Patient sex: M
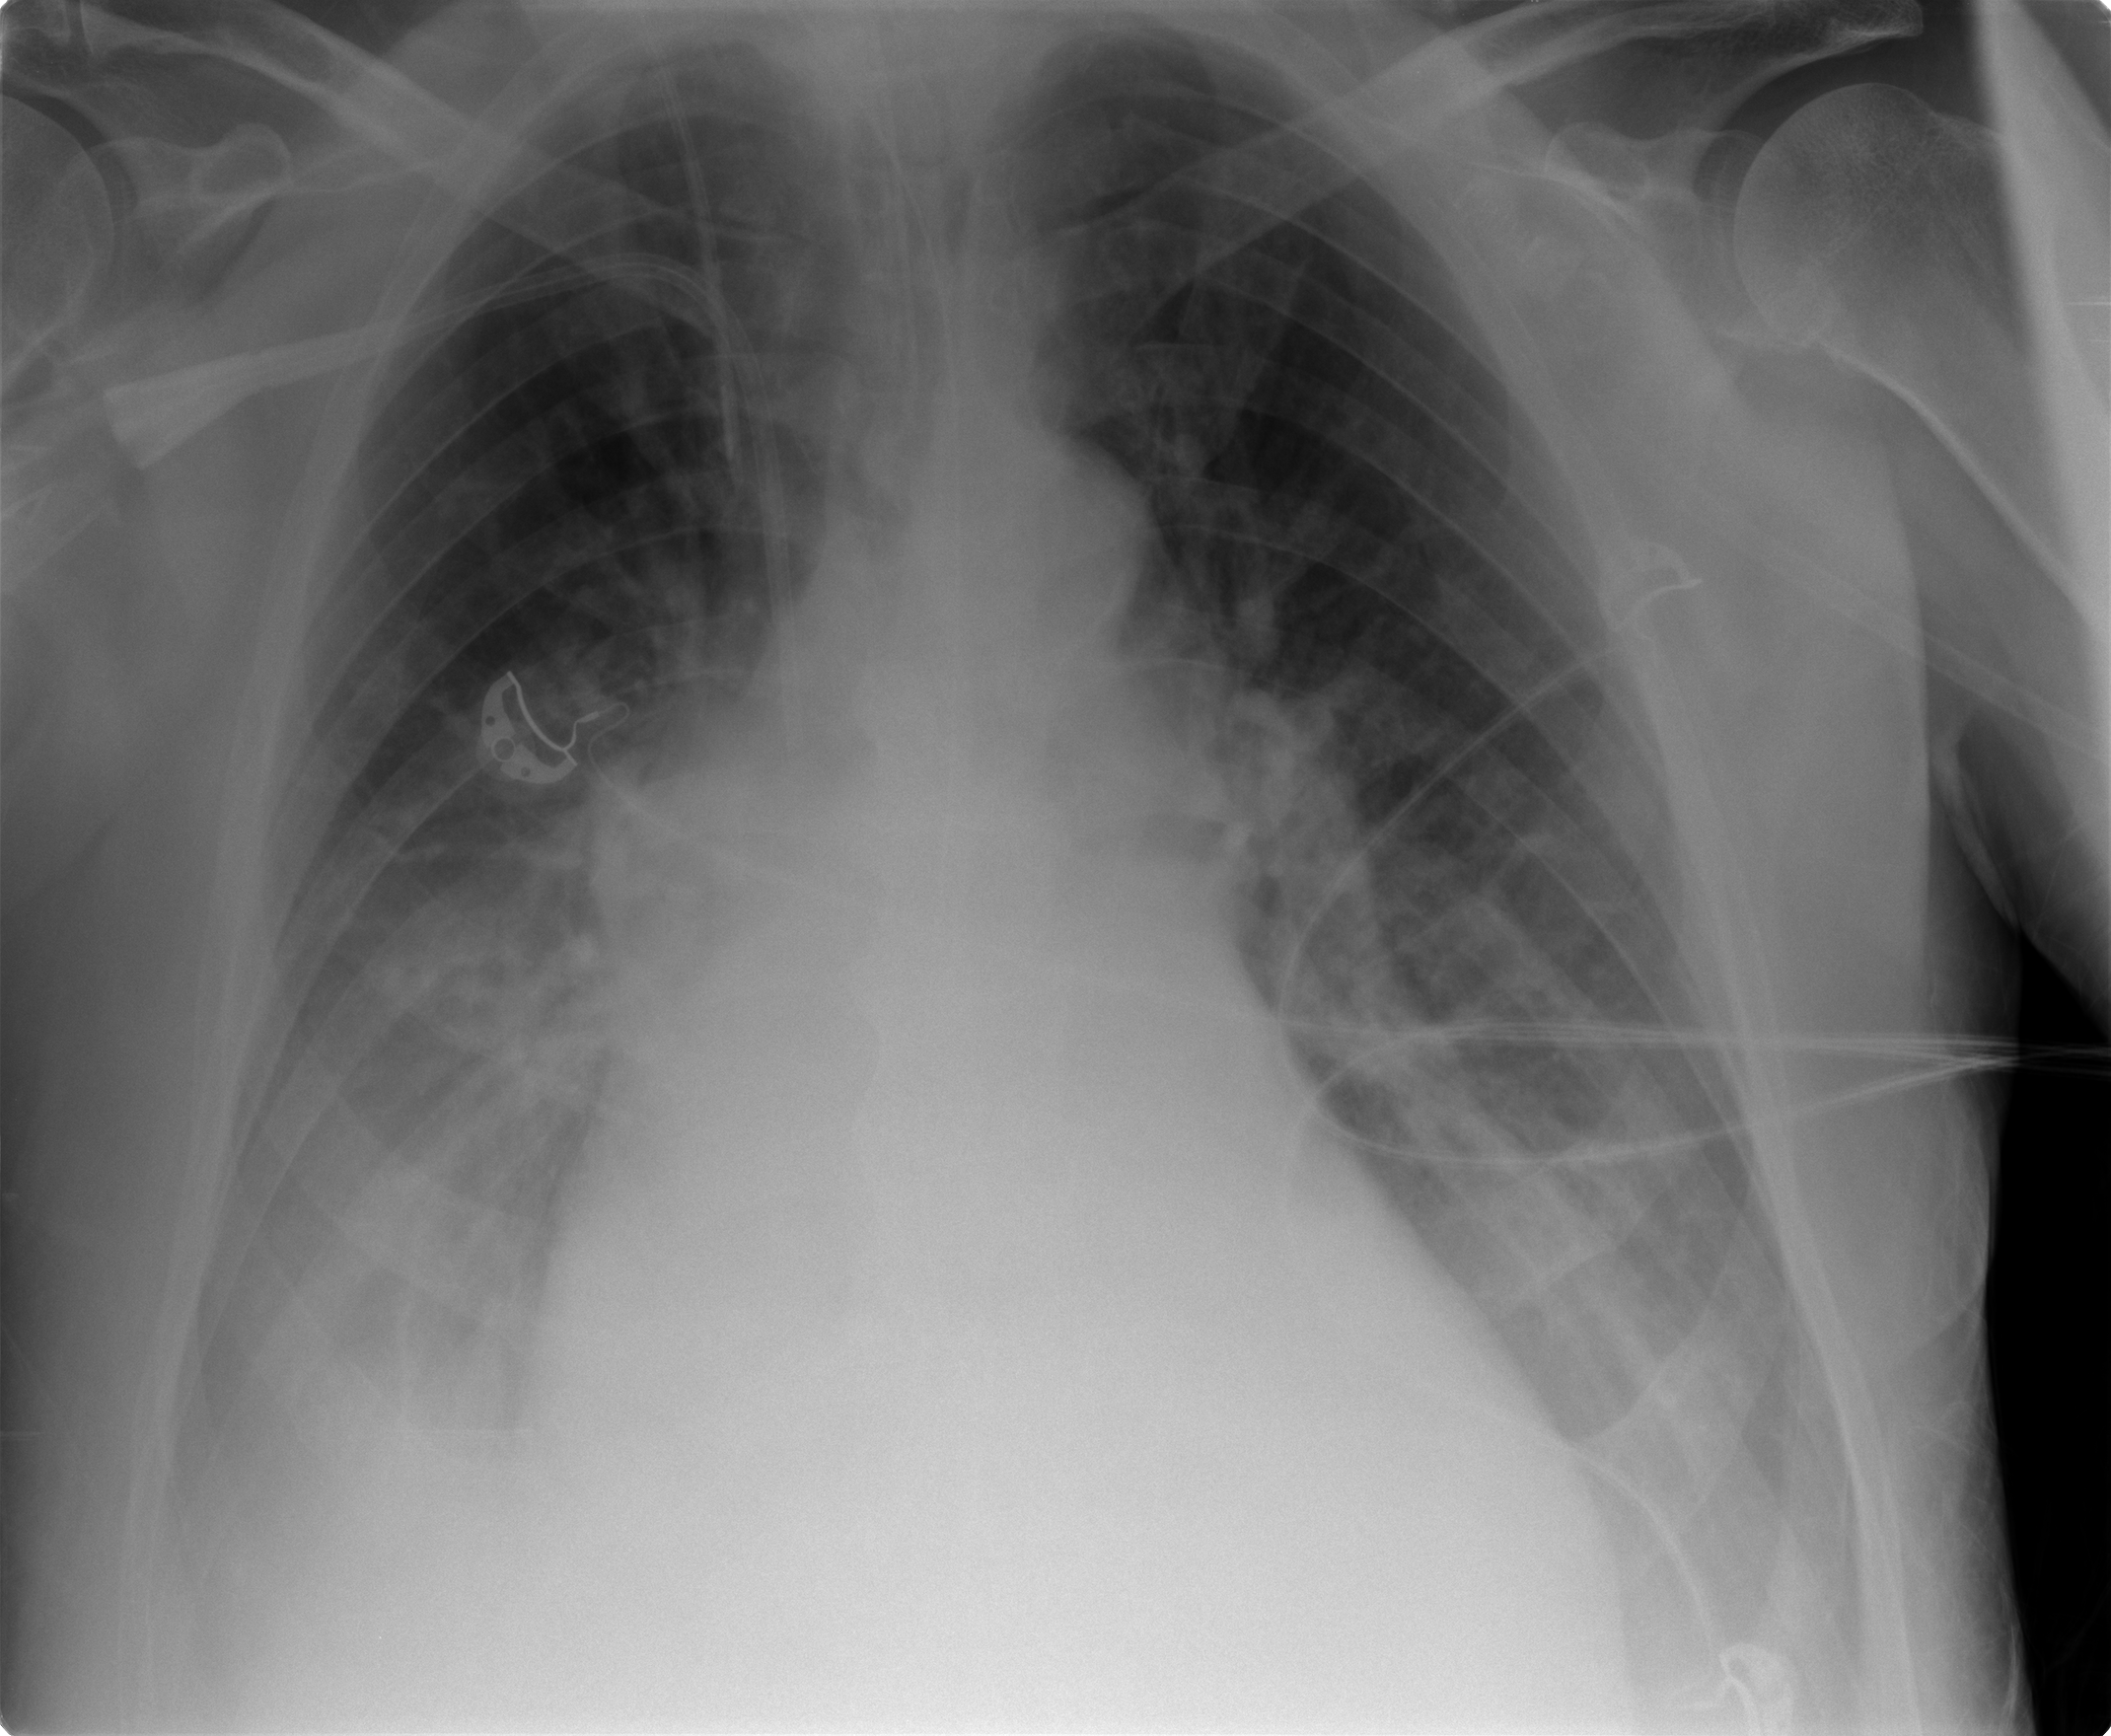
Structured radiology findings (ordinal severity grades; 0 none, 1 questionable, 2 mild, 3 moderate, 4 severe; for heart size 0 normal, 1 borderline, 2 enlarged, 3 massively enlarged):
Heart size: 2
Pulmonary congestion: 2
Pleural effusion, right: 3
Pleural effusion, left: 3
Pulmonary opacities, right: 2
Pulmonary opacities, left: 2
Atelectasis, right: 3
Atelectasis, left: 3